Три одинаковых конденсатора, каждый емкости $C$, соединили последовательно и подключили к батарее с ЭДС $\mathcal E$. После того как конденсаторы полностью зарядились, их отключили от батареи. Затем к ним одновременно подключили два резистора с сопротивлением $R$ каждый так, как показано на рисунке.
Какое количество теплоты выделится на каждом резисторе?
Чему равны токи через резисторы в момент времени, когда напряжение на среднем конденсаторе в $10$ раз меньше ЭДС батареи?
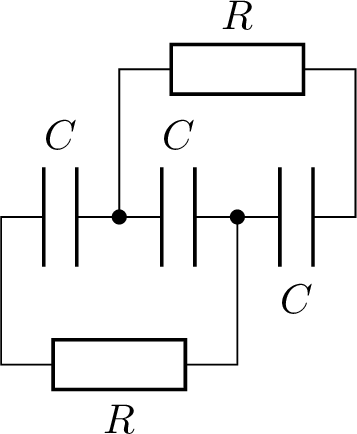
Какое количество теплоты выделится на каждом резисторе?
Решение: Самое главное — конденсаторы в этой схеме не разряжаются полностью. После того как токи в цепи прекратятся, конденсаторы окажутся соединенными параллельно, то есть напряжения на них окажутся одинаковыми.Ток, разряжающий средний конденсатор, равен сумме токов крайних конденсаторов, а так как в силу симметрии те равны между собой (см. рисунок), $$I_2=2 I_1 $$Обозначим напряжение на конденсаторах в конце разряда $U_x$. Поскольку начальное напряжение на каждом из них было $\mathscr{E} / 3$, за время разряда через крайние конденсаторы протекут заряды $q_1=C\left(\frac{\mathscr{E}}{3}-U_x\right)$, а через средний — заряд $q_2=C\left(\frac{\mathscr{E}}{3}+U_x\right)$ (средний конденсатор перезарядится до противоположной полярности). Ясно, что $q_2=2 q_1$, то есть$$2 C\left(\frac{\mathscr{E}}{3}-U_x\right)=C\left(\frac{\mathscr{E}}{3}+U_x\right),$$откуда$$U_x=\frac{1}{9} \mathscr{E} .$$Тепло, которое выделится на каждом из резисторов, найдем из закона сохранения энергии:$$\begin{aligned}& Q_1=Q_2=\frac{1}{2}\left(W_{нач}-W_{кон}\right)= \\& =\frac{1}{2} \cdot 3 \cdot \frac{C}{2}\left(\frac{\mathscr{E}}{3}\right)^2-\frac{1}{2} \cdot 3 \cdot \frac{C}{2}\left(\frac{\mathscr{E}}{9}\right)^2=\frac{2}{27} C\mathscr{E}.&\end{aligned}$$
Ответ: $$Q_1=Q_2=\frac{2}{27} C\mathscr{E}.$$

Чему равны токи через резисторы в момент времени, когда напряжение на среднем конденсаторе в $10$ раз меньше ЭДС батареи?
Решение: Поскольку средний конденсатор перезарядится до противоположной полярности, напряжение $\mathscr{E}/10$ будет на нем дважды — во время разряда от $\mathscr{E}/ 3$ до 0 и во время зарядки от $0$ до $\mathscr{E}/ 9$. Для первого случая, согласно закону Ома,$$U_{t 1}+\frac{\mathscr{E}}{10}=R I_{t 1}$$$\left(U_{t 1}\right.$ — напряжение на крайних конденсаторах в этот момент); заряды, которые протекут к этому моменту через крайние конденсаторы и через средний, связаны соотношением$$C\left(\frac{\mathscr{E}}{3}-U_{t 1}\right)=\frac{1}{2} C\left(\frac{\mathscr{E}}{3}-\frac{\mathscr{E}}{10}\right) $$Решая совместно, находим ток $I_{t 1}$, текущий в первом случае через резисторы:$$I_{t 1}=\frac{19}{60} \frac{\mathscr{E}}{R}$$Составляя аналогичные уравнения для второго случая —$$U_{t 2}-\frac{\mathscr{E}}{10}=R I_{t 2}, C\left(\frac{\mathscr{E}}{3}-U_{t 2}\right)=\frac{1}{2} C\left(\frac{\mathscr{E}}{3}+\frac{\mathscr{E}}{10}\right),$$— находим:$$I_{t_2}=\frac{1}{60} \frac{\mathscr{E}}{R} .$$
Ответ: $$I_{t_2}=\frac{1}{60} \frac{\mathscr{E}}{R} .$$
Темы:
T, Электричество, Цепи, Цепь с конденсатором, Всероссийские, Теплота, Цепь с резистором